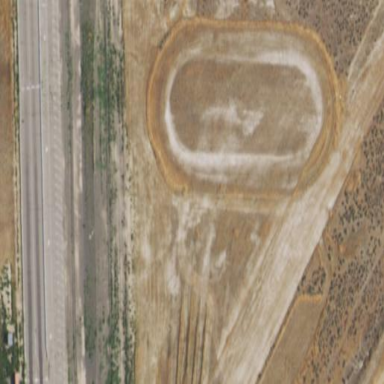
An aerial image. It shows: Track in leisure land.